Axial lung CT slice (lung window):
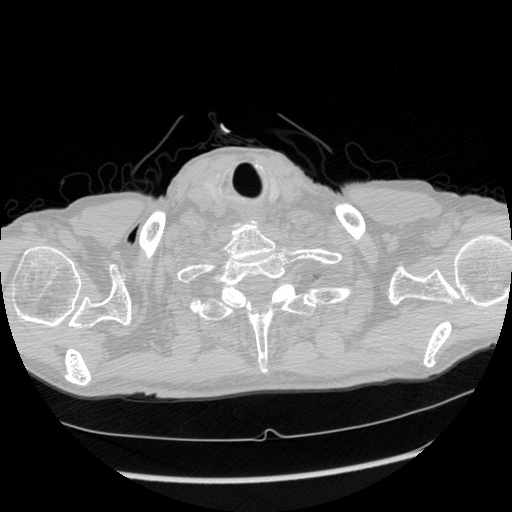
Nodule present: no